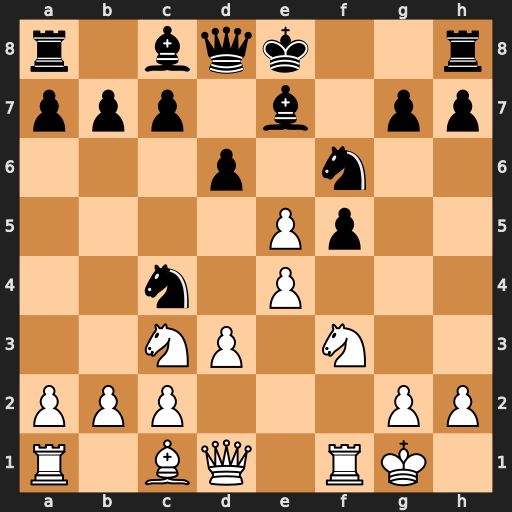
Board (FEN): r1bqk2r/ppp1b1pp/3p1n2/4Pp2/2n1P3/2NP1N2/PPP3PP/R1BQ1RK1
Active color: w
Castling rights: kq
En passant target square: -
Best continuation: exf6